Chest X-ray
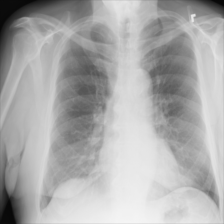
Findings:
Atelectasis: negative
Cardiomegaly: negative
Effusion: negative
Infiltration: negative
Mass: negative
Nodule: negative
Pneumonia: negative
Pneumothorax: negative
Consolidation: negative
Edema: negative
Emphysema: negative
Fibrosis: negative
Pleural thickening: negative
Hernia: negative